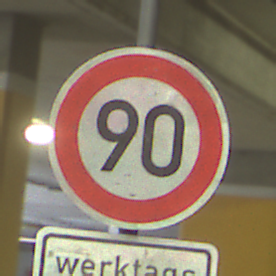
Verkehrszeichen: Geschwindigkeit90
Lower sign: ZeitangabenMitBeschraenkungAufWochentage7
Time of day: NotSpecified
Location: Indoor (Special)
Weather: NotSpecified
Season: NotSpecified
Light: Artificial